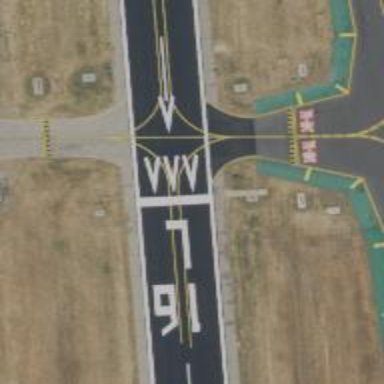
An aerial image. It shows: Image of taxiway at airport.